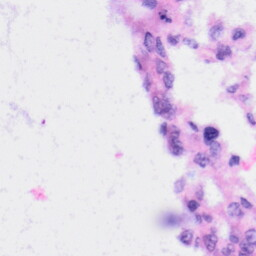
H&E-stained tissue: Liver